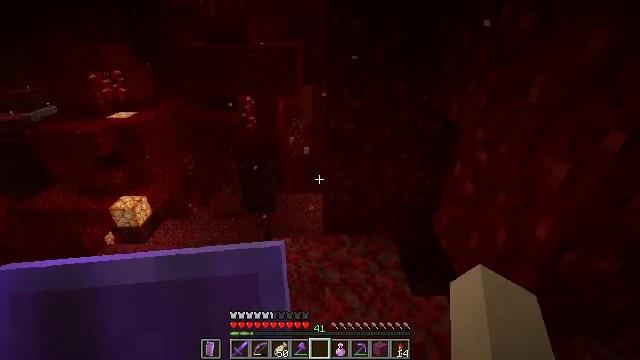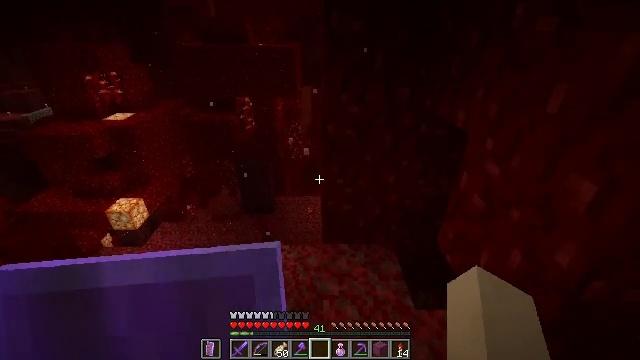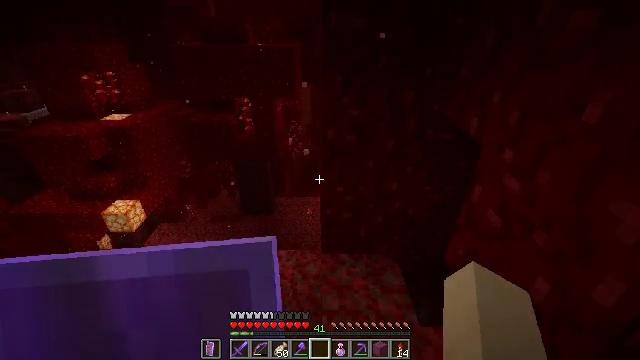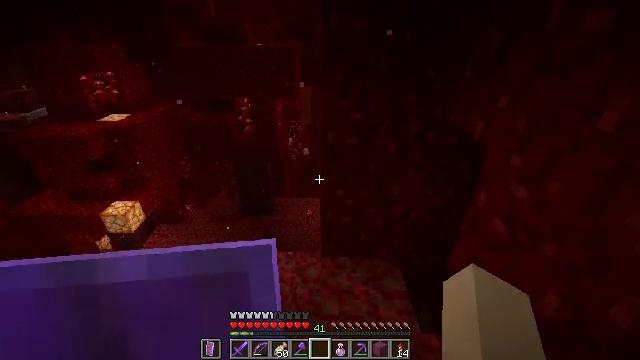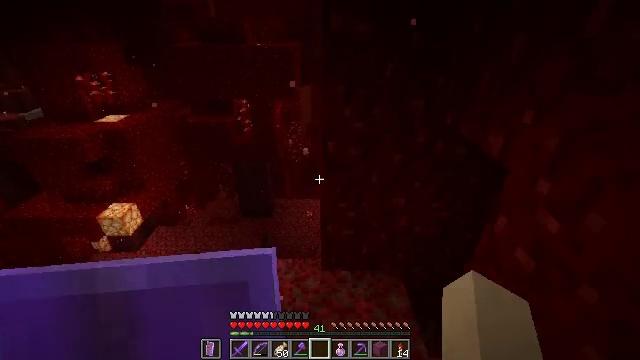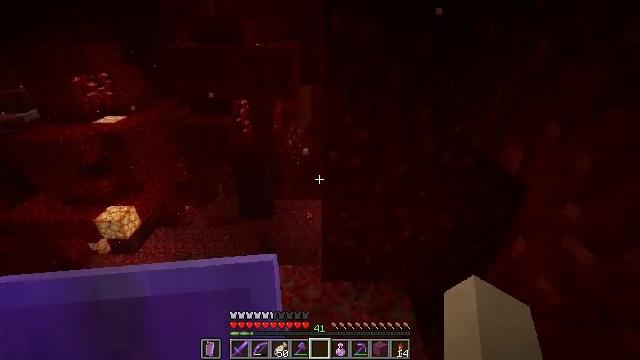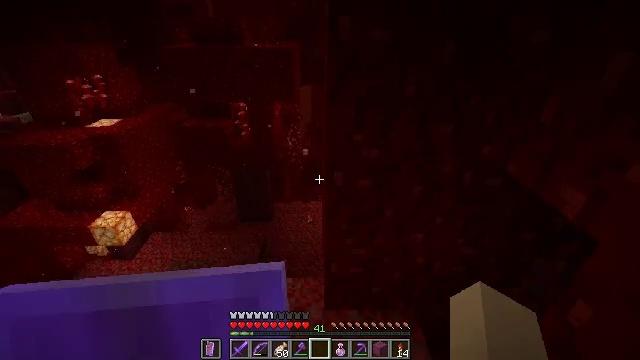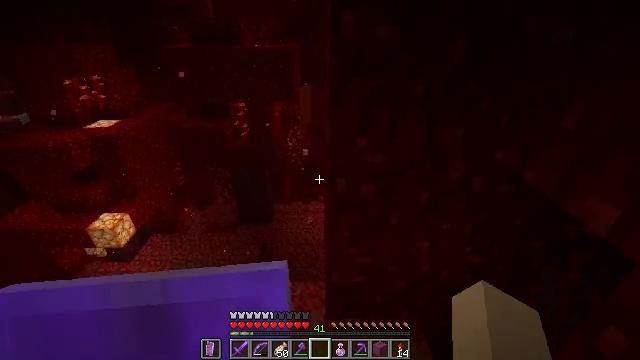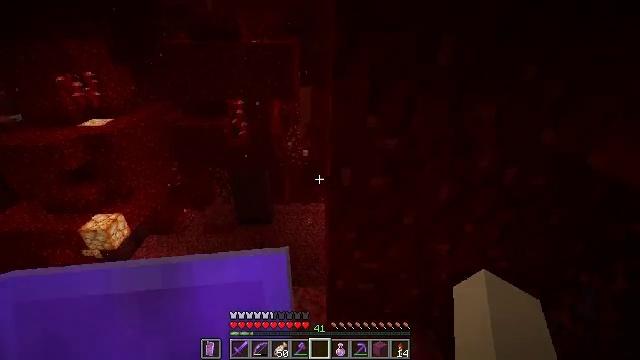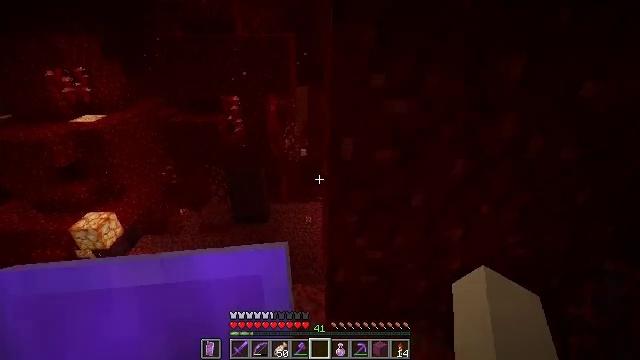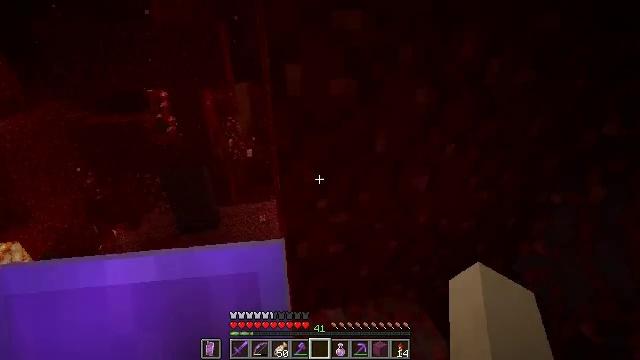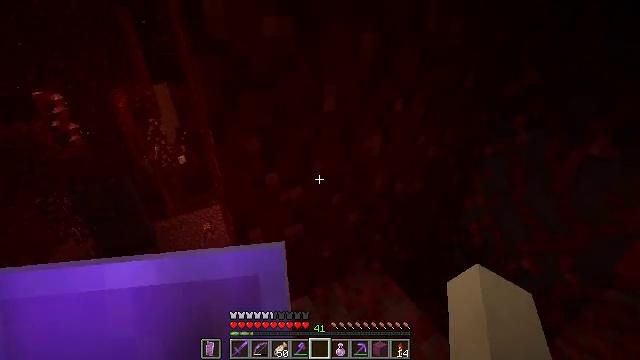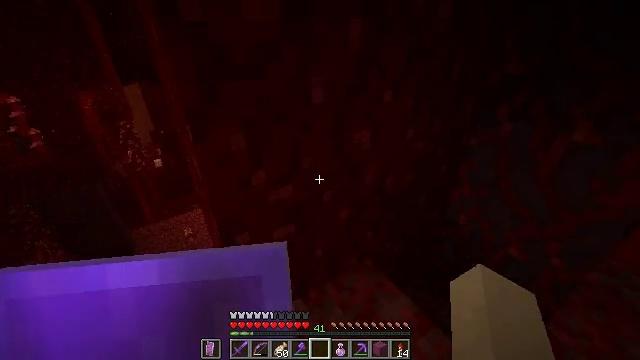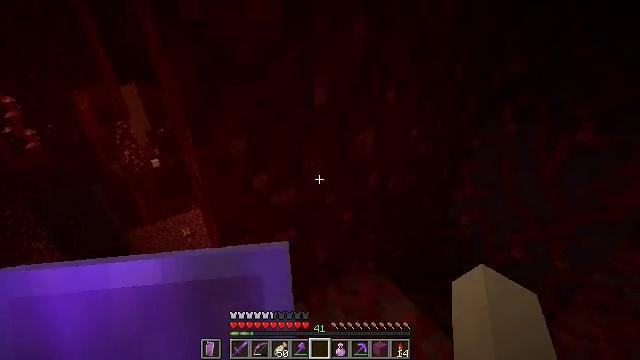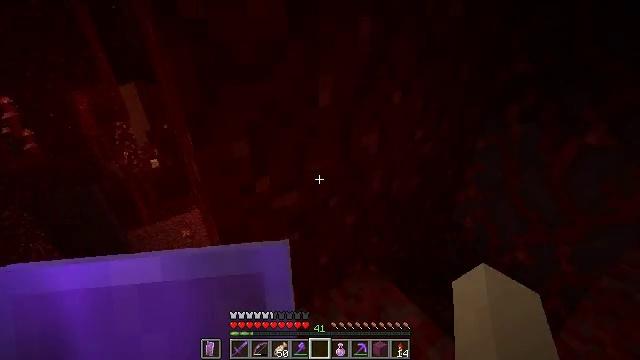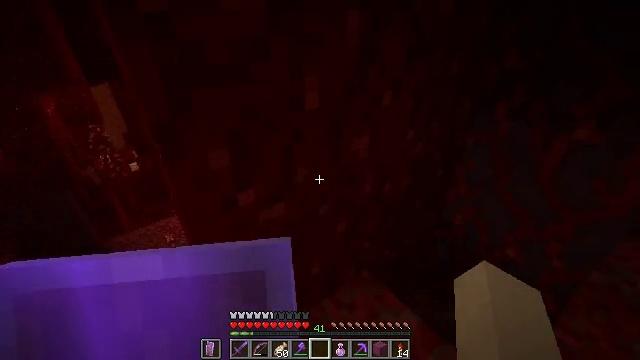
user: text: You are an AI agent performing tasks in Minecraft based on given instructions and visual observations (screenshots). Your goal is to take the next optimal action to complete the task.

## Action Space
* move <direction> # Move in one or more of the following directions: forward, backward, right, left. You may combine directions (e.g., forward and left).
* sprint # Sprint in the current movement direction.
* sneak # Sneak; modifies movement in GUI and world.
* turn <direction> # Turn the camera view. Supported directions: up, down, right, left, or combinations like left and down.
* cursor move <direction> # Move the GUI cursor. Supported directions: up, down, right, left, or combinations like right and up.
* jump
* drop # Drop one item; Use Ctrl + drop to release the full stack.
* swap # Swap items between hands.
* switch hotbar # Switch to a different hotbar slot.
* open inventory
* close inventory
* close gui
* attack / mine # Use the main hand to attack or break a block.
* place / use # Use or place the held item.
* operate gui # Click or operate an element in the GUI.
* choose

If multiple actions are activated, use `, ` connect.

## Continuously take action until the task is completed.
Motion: motion action
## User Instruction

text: Break the crimson stem to collect it.
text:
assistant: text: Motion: move forward
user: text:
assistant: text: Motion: move forward
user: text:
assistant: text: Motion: move forward
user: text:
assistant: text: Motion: move forward
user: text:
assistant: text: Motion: move forward
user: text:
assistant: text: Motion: move forward
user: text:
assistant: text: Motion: move forward
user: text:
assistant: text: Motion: no_op
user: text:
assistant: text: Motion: no_op
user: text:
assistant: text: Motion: turn right
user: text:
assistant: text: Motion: turn right
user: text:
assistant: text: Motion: turn right
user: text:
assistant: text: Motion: no_op
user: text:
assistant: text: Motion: no_op
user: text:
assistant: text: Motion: move forward, turn right
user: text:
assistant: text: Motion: move forward, turn right
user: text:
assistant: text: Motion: move forward, turn right
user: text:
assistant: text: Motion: move forward, turn right
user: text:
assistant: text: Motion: move forward, turn right
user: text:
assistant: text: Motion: turn right
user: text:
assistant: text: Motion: turn right and down
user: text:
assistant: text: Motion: turn right and down
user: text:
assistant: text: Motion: turn right and down
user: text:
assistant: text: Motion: turn right
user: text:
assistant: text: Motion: turn right and down
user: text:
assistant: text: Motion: no_op
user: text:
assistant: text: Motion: no_op
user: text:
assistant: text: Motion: no_op
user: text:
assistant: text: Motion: no_op
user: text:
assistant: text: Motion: no_op